Aerial crown-view tile of a tropical tree (Barro Colorado Island, Panama), acquired 20250124:
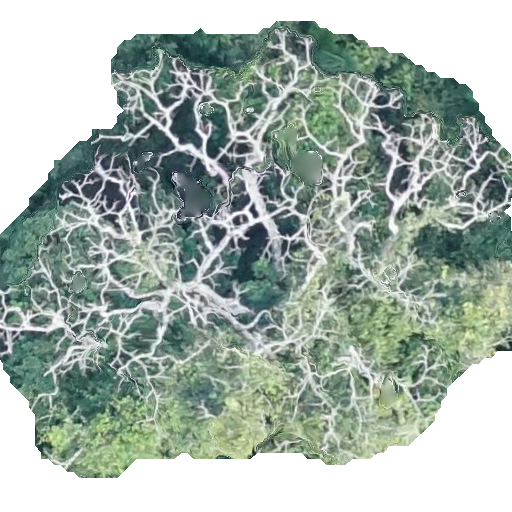
Species: Pseudobombax septenatum
GBIF accepted scientific name: Pseudobombax septenatum
Crown area: 279.687 m²